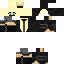
A female human skin with pale skin, wearing blonde long hair dressed in a blue hoodie and black pants, featuring a closed mouth.